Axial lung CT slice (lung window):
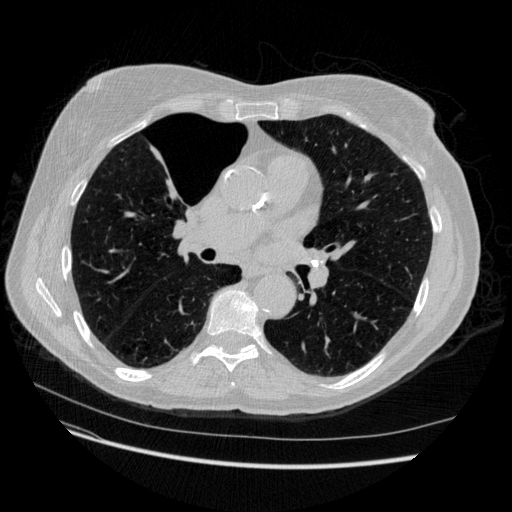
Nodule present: no